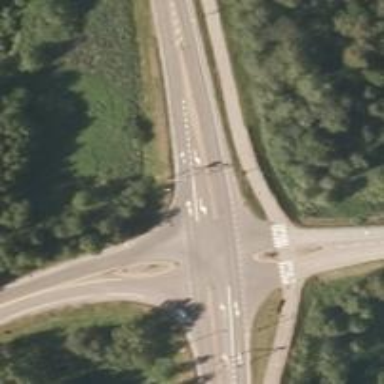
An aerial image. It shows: Primary highway with asphalt surface leading to roundabout.